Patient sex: M
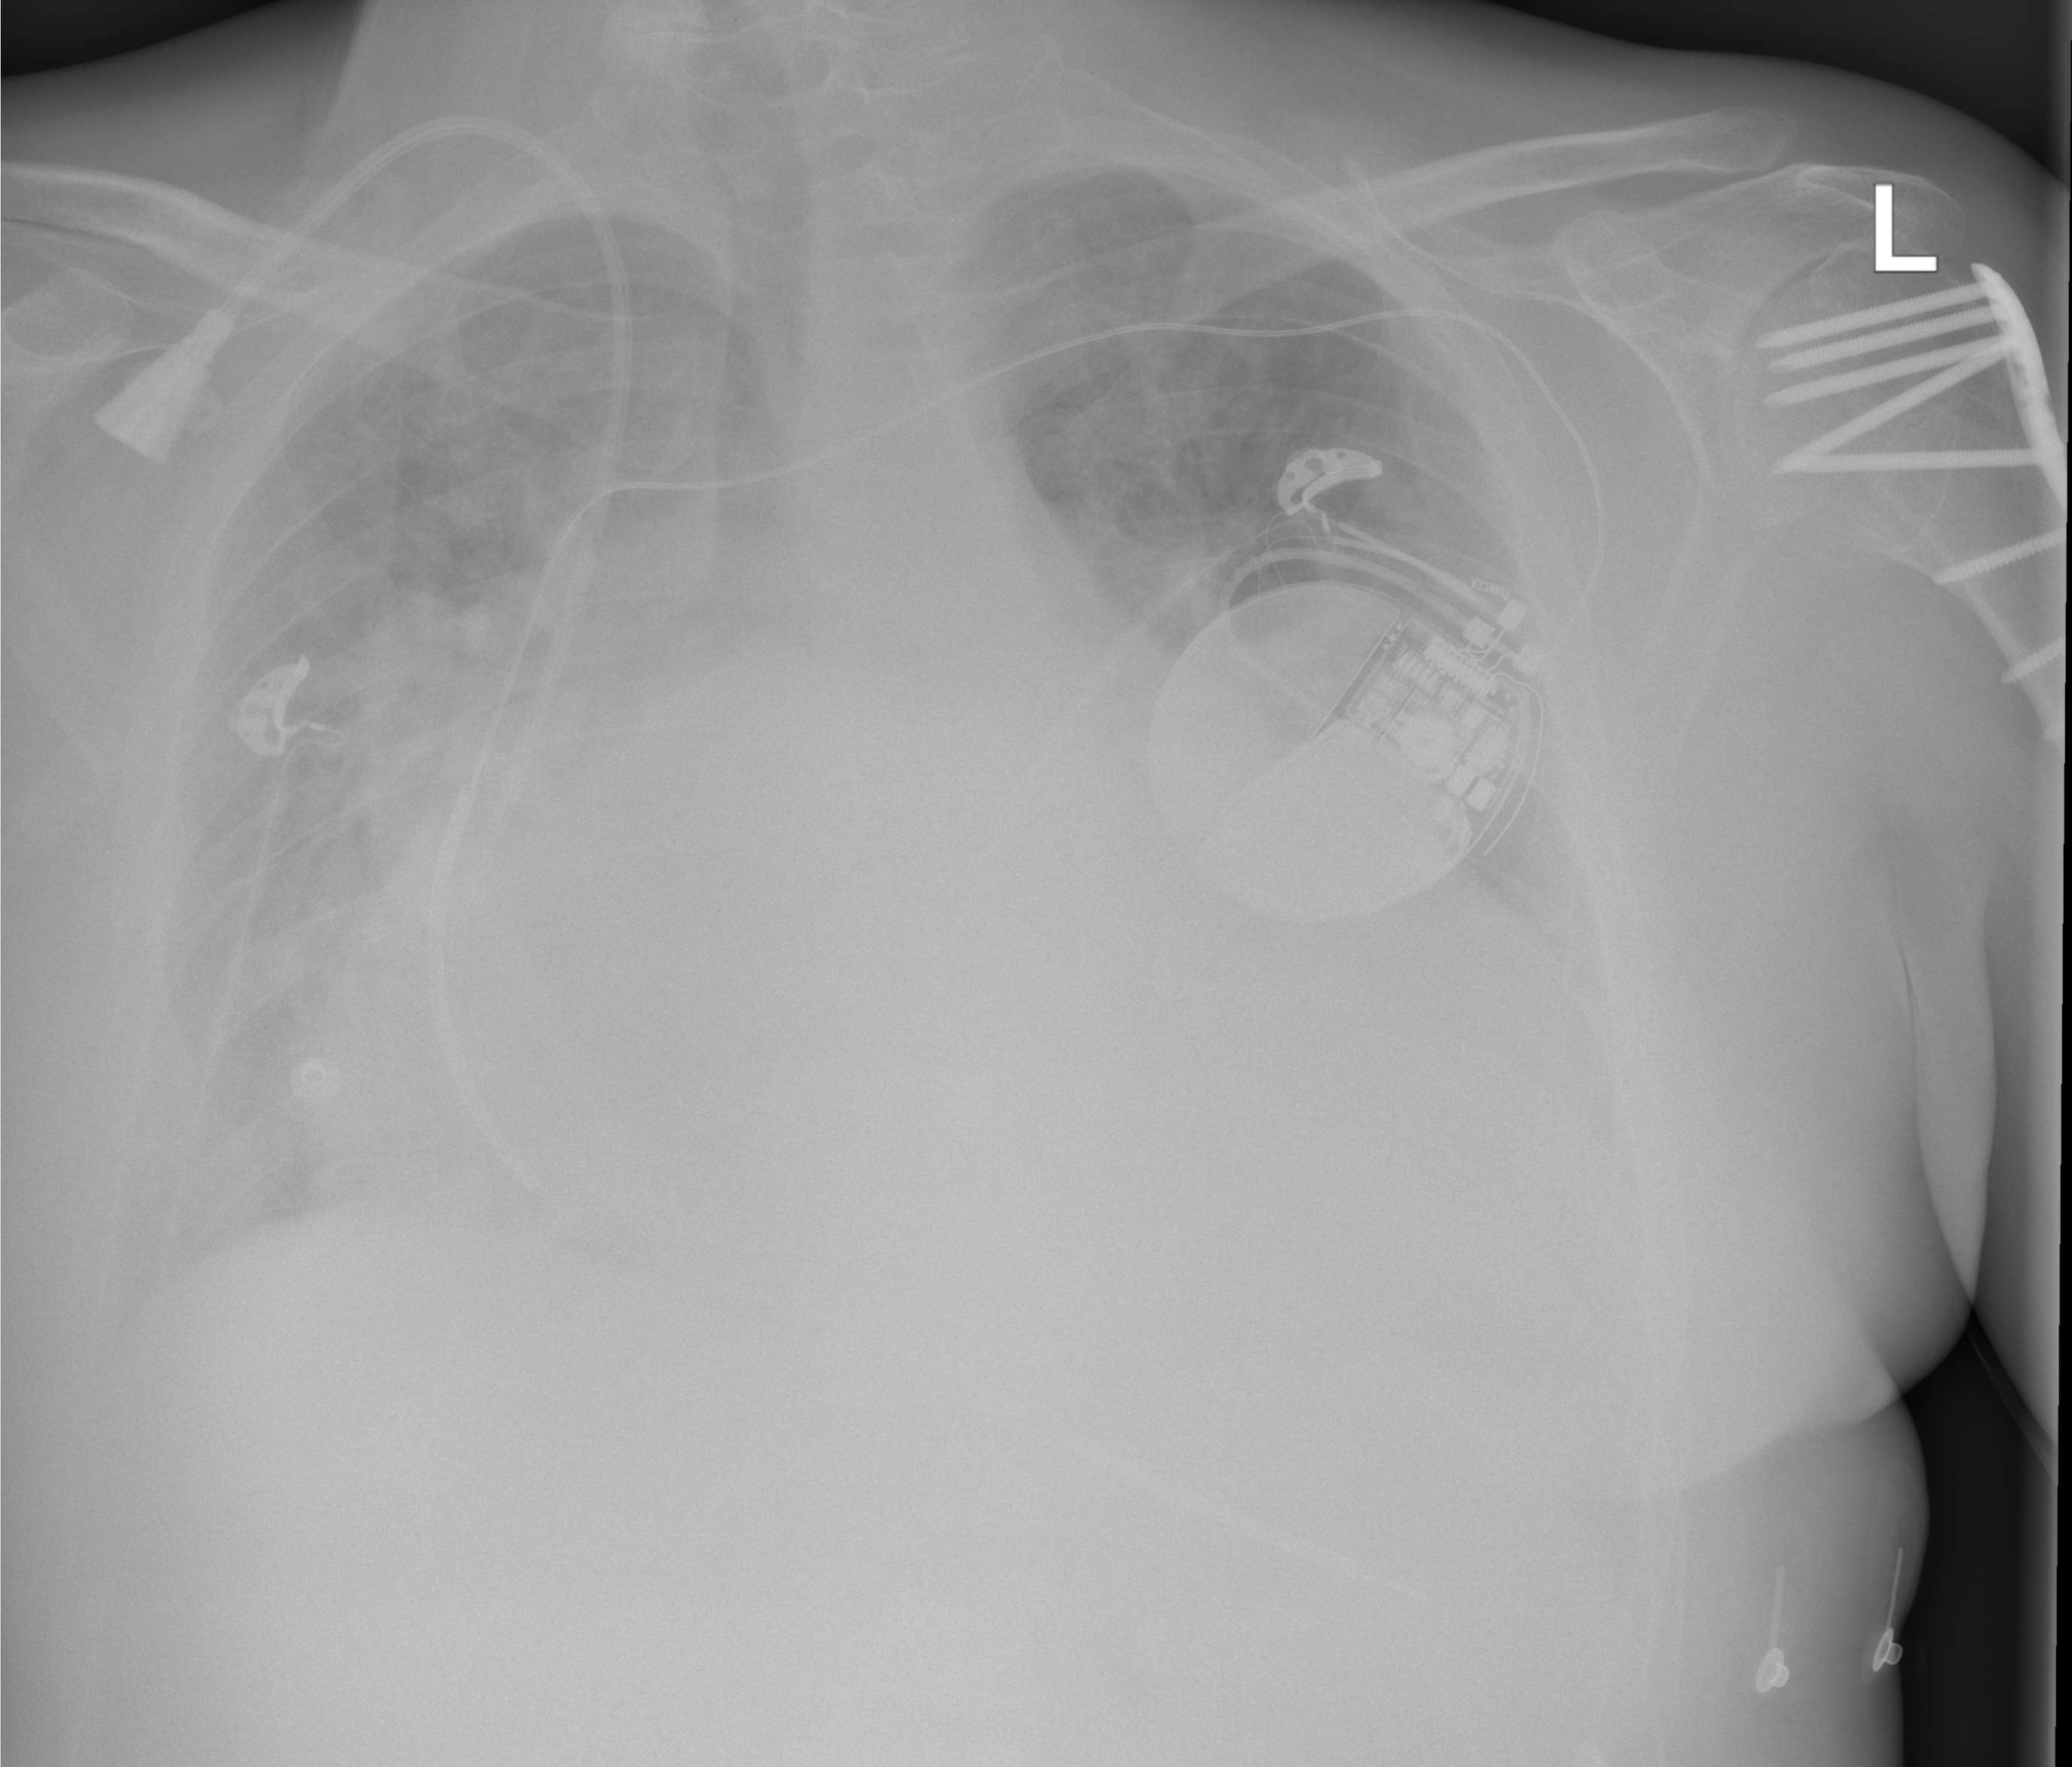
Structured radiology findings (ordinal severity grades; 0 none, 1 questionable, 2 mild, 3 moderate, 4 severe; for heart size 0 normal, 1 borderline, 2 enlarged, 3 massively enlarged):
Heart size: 3
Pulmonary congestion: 2
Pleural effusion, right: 2
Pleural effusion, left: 0
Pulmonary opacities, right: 1
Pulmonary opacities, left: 1
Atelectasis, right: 2
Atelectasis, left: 0